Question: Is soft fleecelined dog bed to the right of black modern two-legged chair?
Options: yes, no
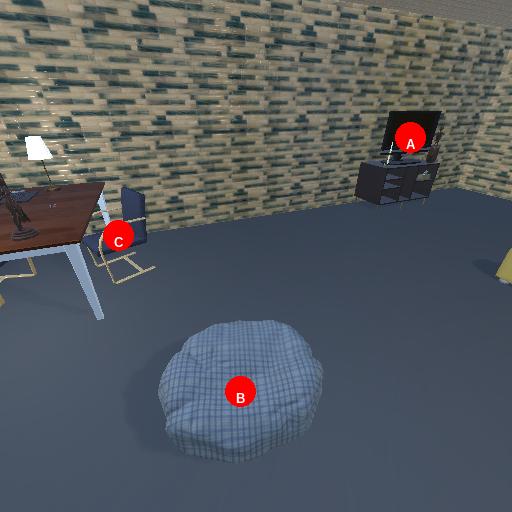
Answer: yes